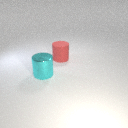
large red rubber cylinder to the right of large cyan metal cylinder